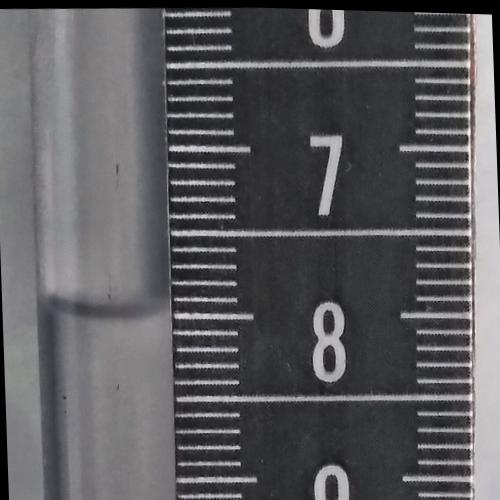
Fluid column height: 8.0 cm